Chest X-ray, PA view. Patient: 53 years old, sex M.
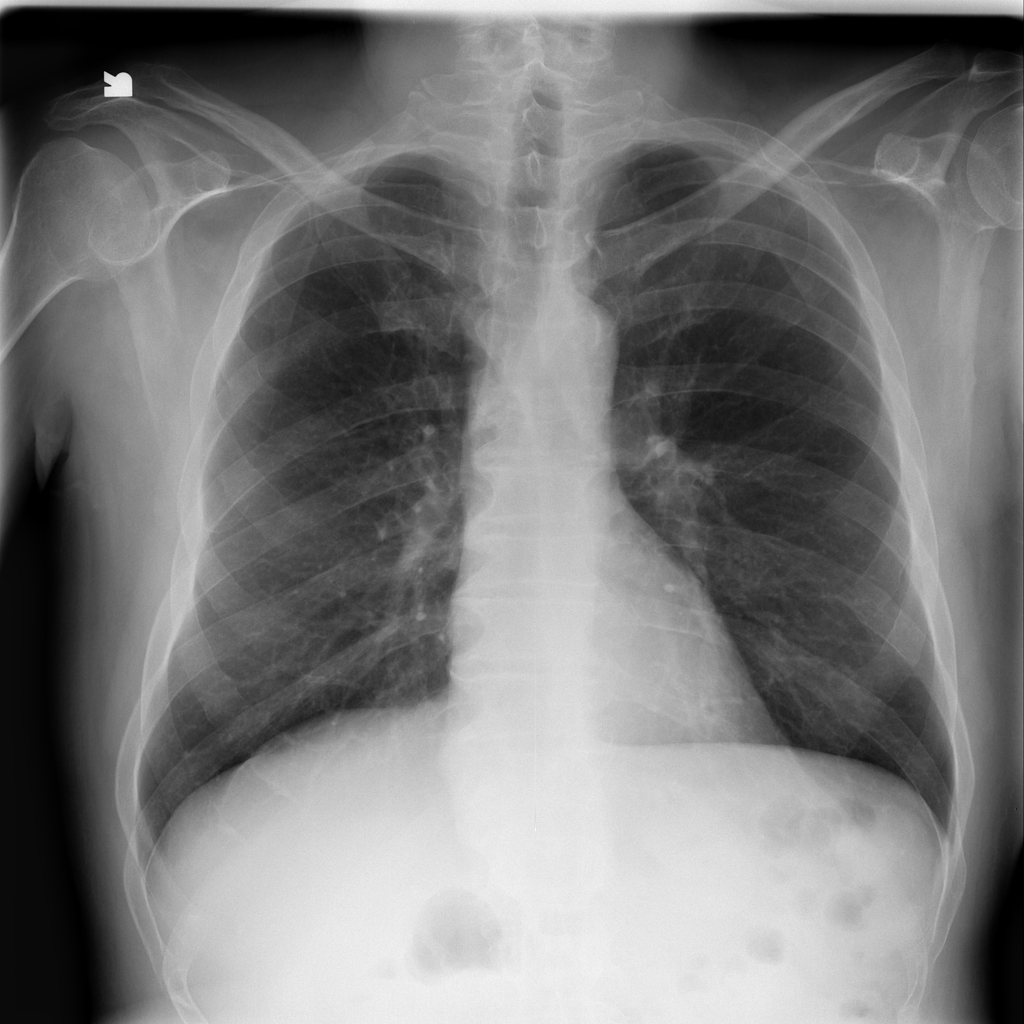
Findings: No Finding